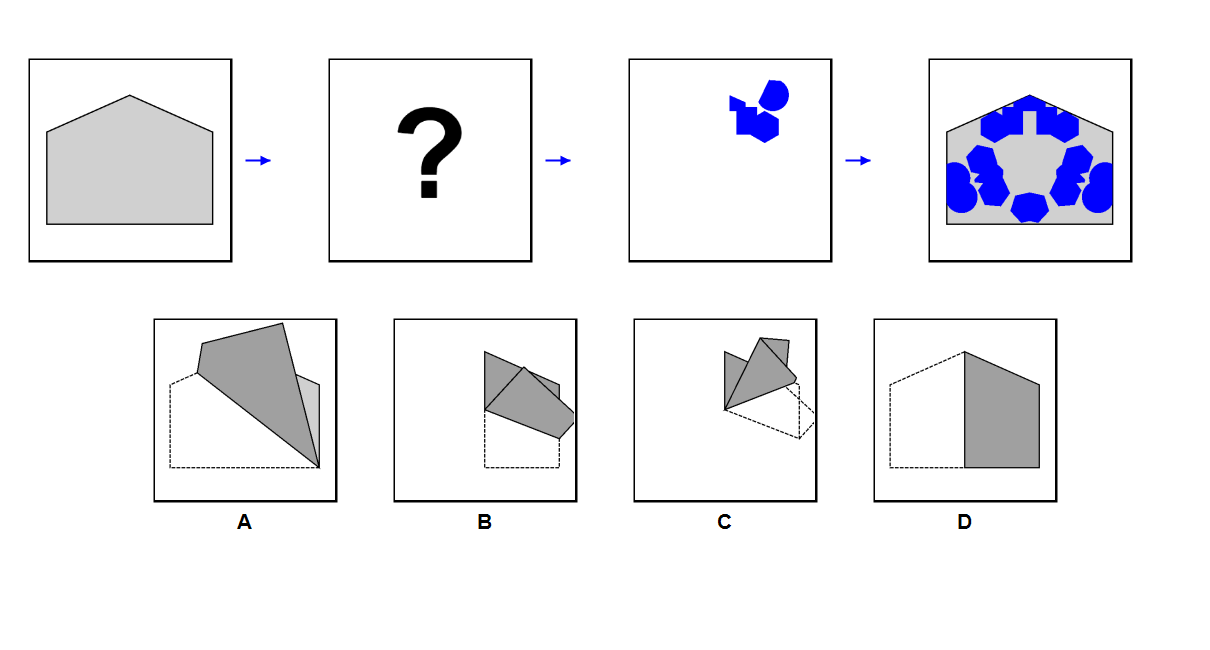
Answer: A